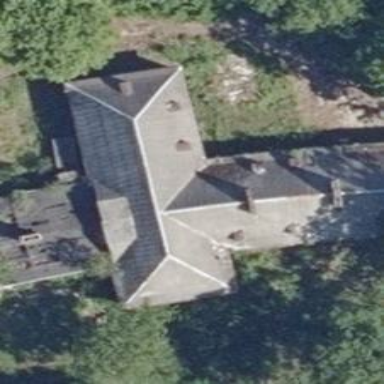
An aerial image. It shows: Building with hipped roof made of roof tiles.